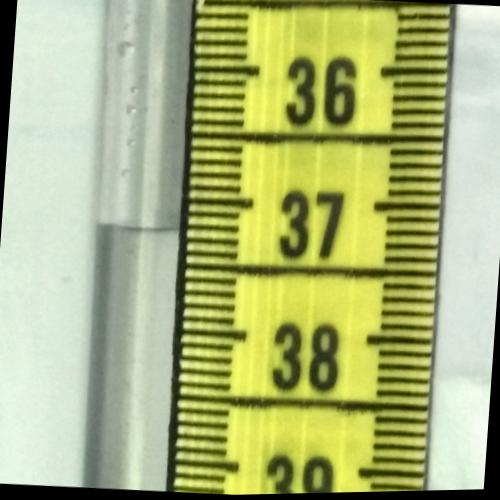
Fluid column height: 37.2 cm